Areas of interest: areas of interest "Jiangyin 121 Future Industrial Park"
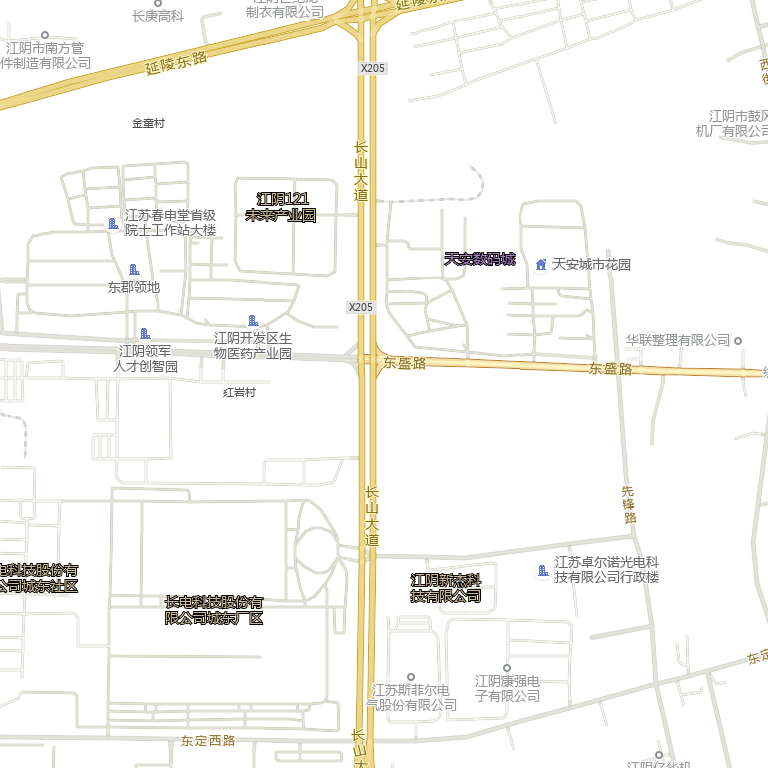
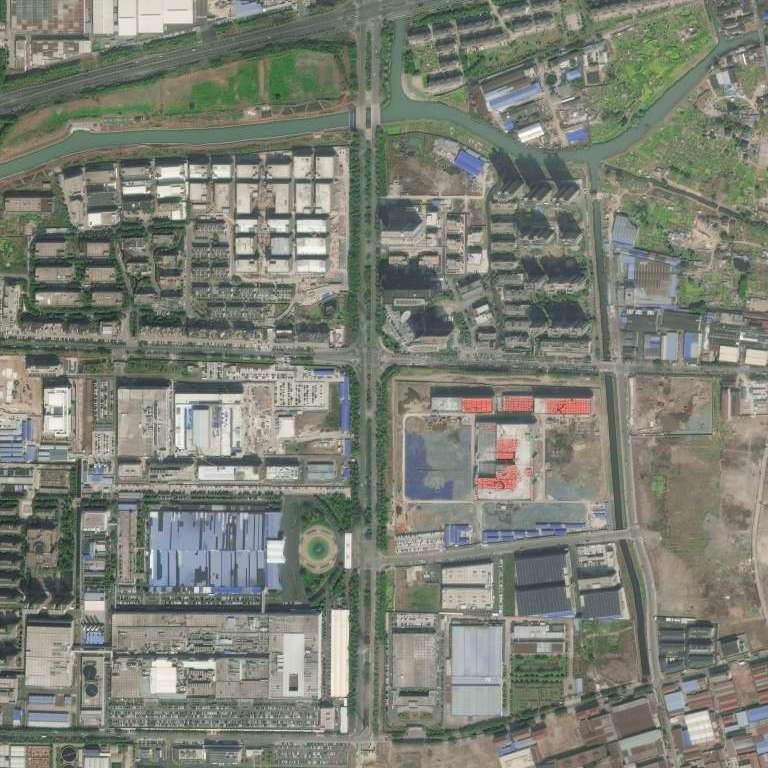